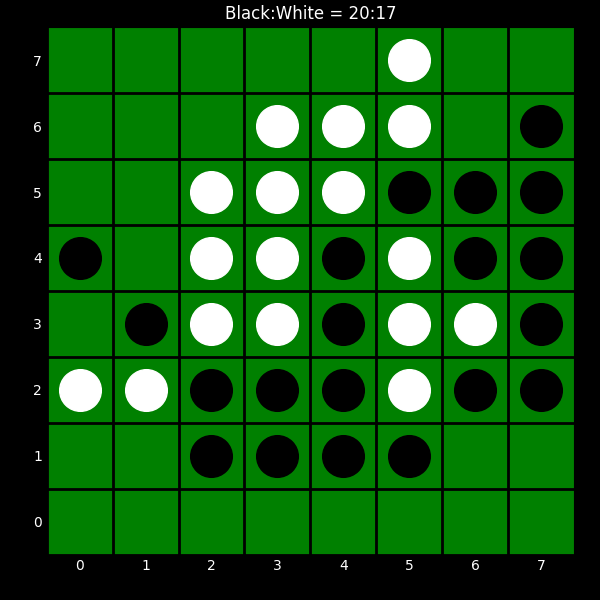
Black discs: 20
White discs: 17